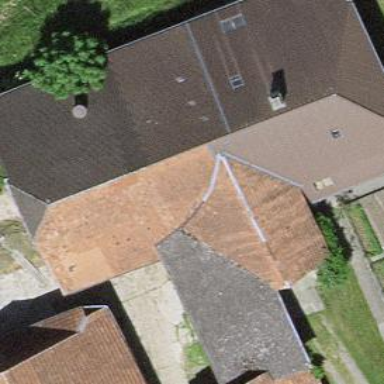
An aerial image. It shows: Farm building.